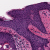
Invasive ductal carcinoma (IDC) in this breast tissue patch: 0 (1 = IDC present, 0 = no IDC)